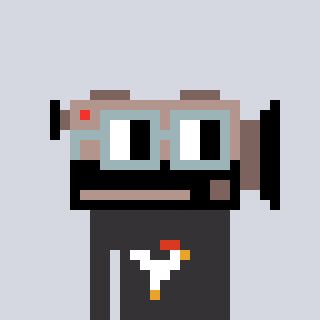
a pixel art character with square dark gray glasses, a camcorder-shaped head and a grayscale-colored body on a cool background